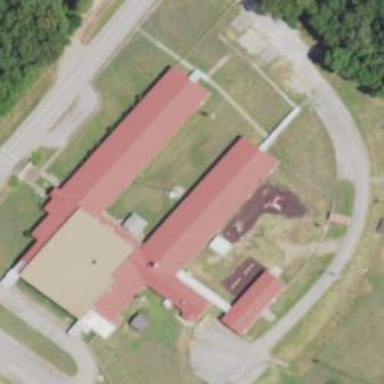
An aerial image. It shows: School.